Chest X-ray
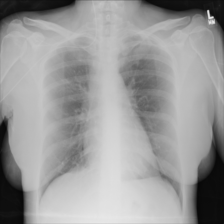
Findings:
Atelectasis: negative
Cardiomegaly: negative
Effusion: negative
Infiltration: negative
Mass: negative
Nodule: negative
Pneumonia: negative
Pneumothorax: negative
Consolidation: negative
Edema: negative
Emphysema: negative
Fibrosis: negative
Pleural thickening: negative
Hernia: negative